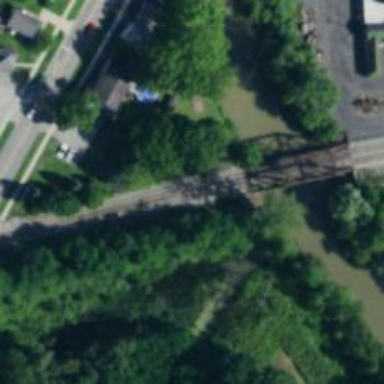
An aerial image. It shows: Rail spur service.